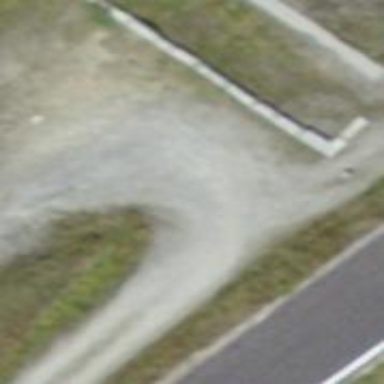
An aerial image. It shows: Unpaved service road.